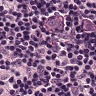
Metastatic tissue present: no